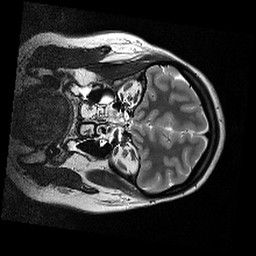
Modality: T2w
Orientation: coronal
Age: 28
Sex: female
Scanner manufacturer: siemens
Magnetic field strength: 3 T
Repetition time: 8.06 s
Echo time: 0.085 s